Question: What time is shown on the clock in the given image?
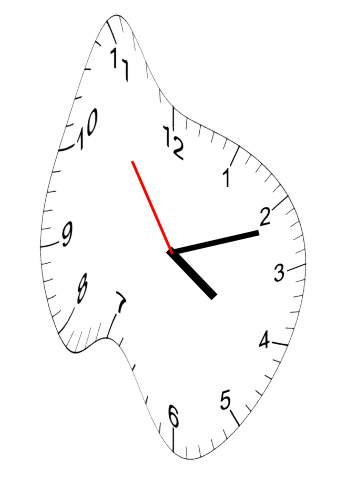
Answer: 04:11:54